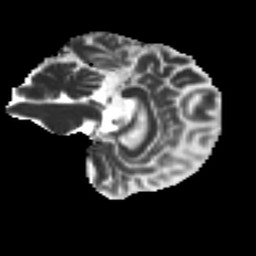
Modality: MD
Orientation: sagittal
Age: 59
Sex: female
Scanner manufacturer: ge
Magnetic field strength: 3 T
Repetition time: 7.8 s
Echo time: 0.0606 s